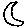
Label: moon